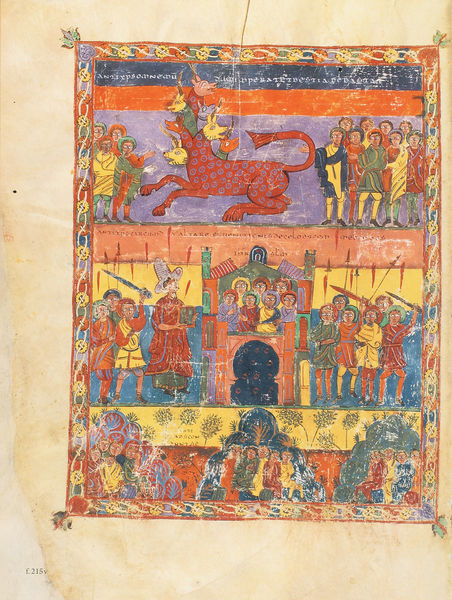
Titel: Beatus-Manuskript
Künstler: Magius
Institution: New York, Pierpont Morgan Library
Schlagwörter: baum, blau, feuer, kampf, bäume, frauen, gelb, grün, menschen, stadt, bunt, hut, köpfe, männer, orange, zeichnung, gebäude, rot, tier, menge, muster, teppich, versammlung, rahmen, bild, busch, publikum, schwanz, farbig, krieg, lanze, soldaten, wandteppich, ornamente, tor, regen, schwein, buch, burg, seite, illustration, schwert, schwerter, überfall, buchseite, heiligenschein, mittelalter, fabelwesen, lanzen, versteck, löwe, heilige, ähren, ungeheuer, drachen, drache, monster, hydra, buchmalerei, ernste, türken, pfingstwunder, bäumen, biest, mehrköpfig, ungetüm, siebenköpfig, jerusaelm, mosnter, tmeiielalter, 7köpfig